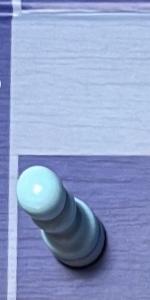
Label: Pawn_White